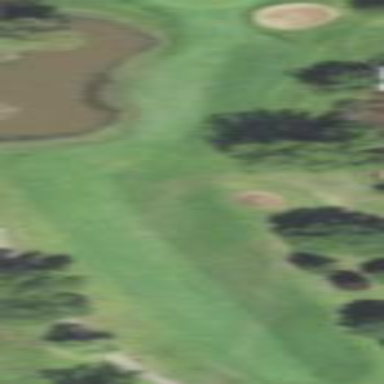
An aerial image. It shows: Grassy area designated as golf fairway.